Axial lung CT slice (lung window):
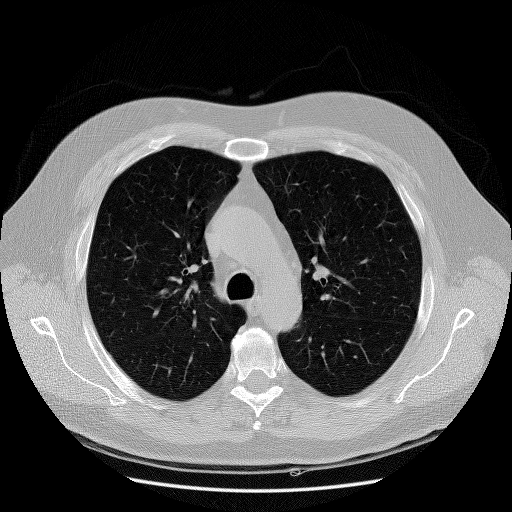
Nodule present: no